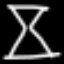
Label: hourglass